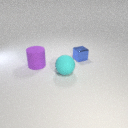
small blue metal cube to the right of large purple rubber cylinder